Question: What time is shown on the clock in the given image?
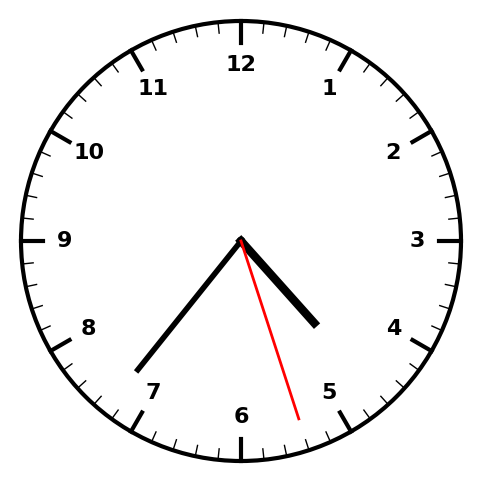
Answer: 04:36:27